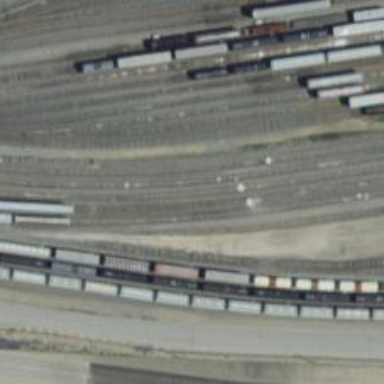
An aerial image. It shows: Railway yard.